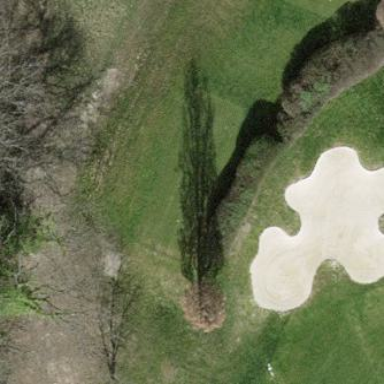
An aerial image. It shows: Grass area designated as golf tee.